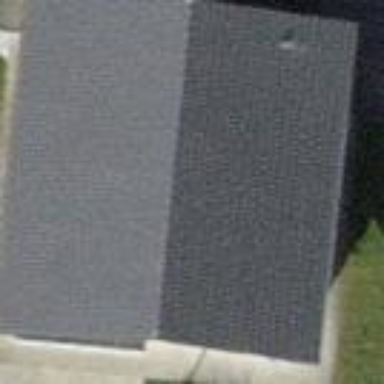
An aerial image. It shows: Detached building with gabled tile roof.